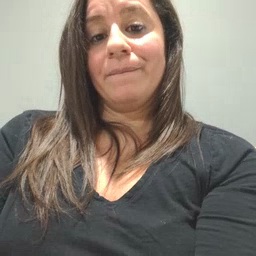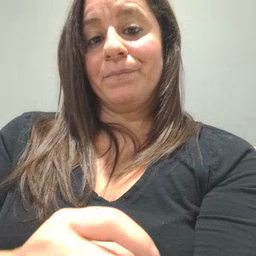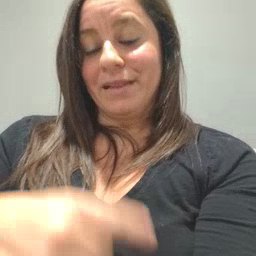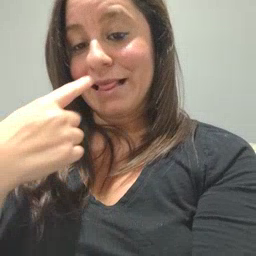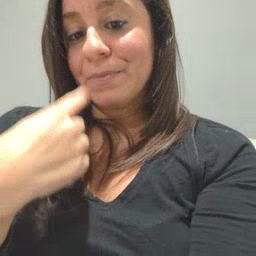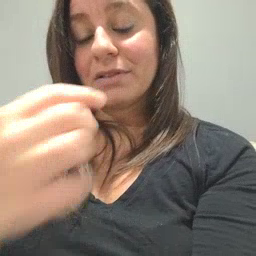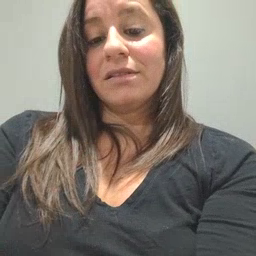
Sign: lips